Question: Count the number of objects in the diagram.
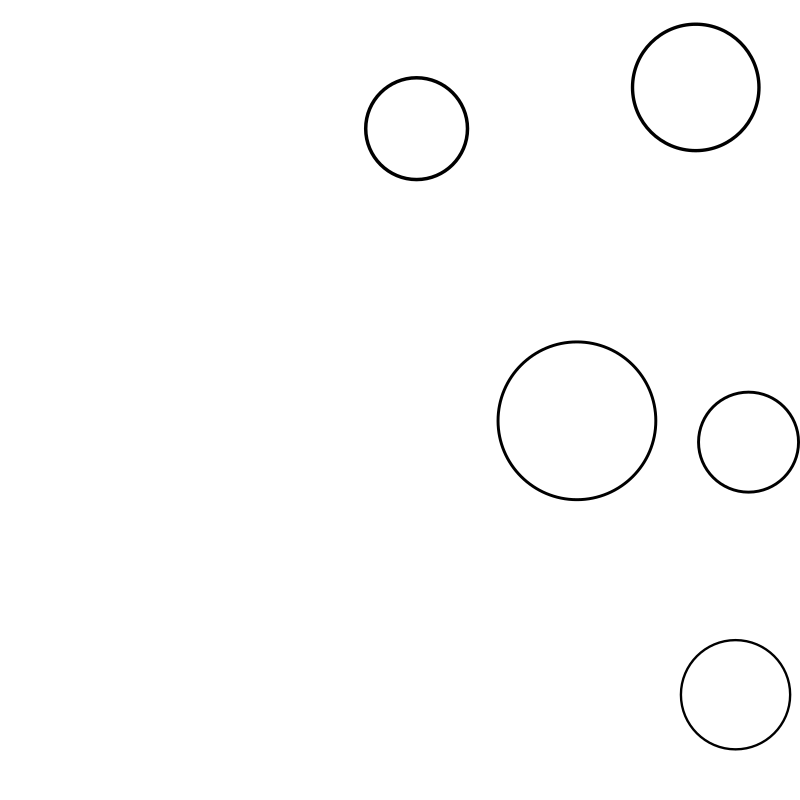
Answer: 5